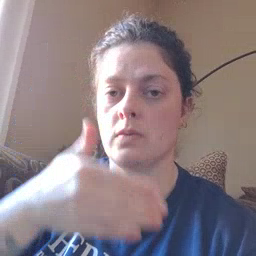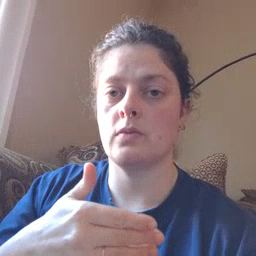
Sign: glasswindow